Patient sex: M
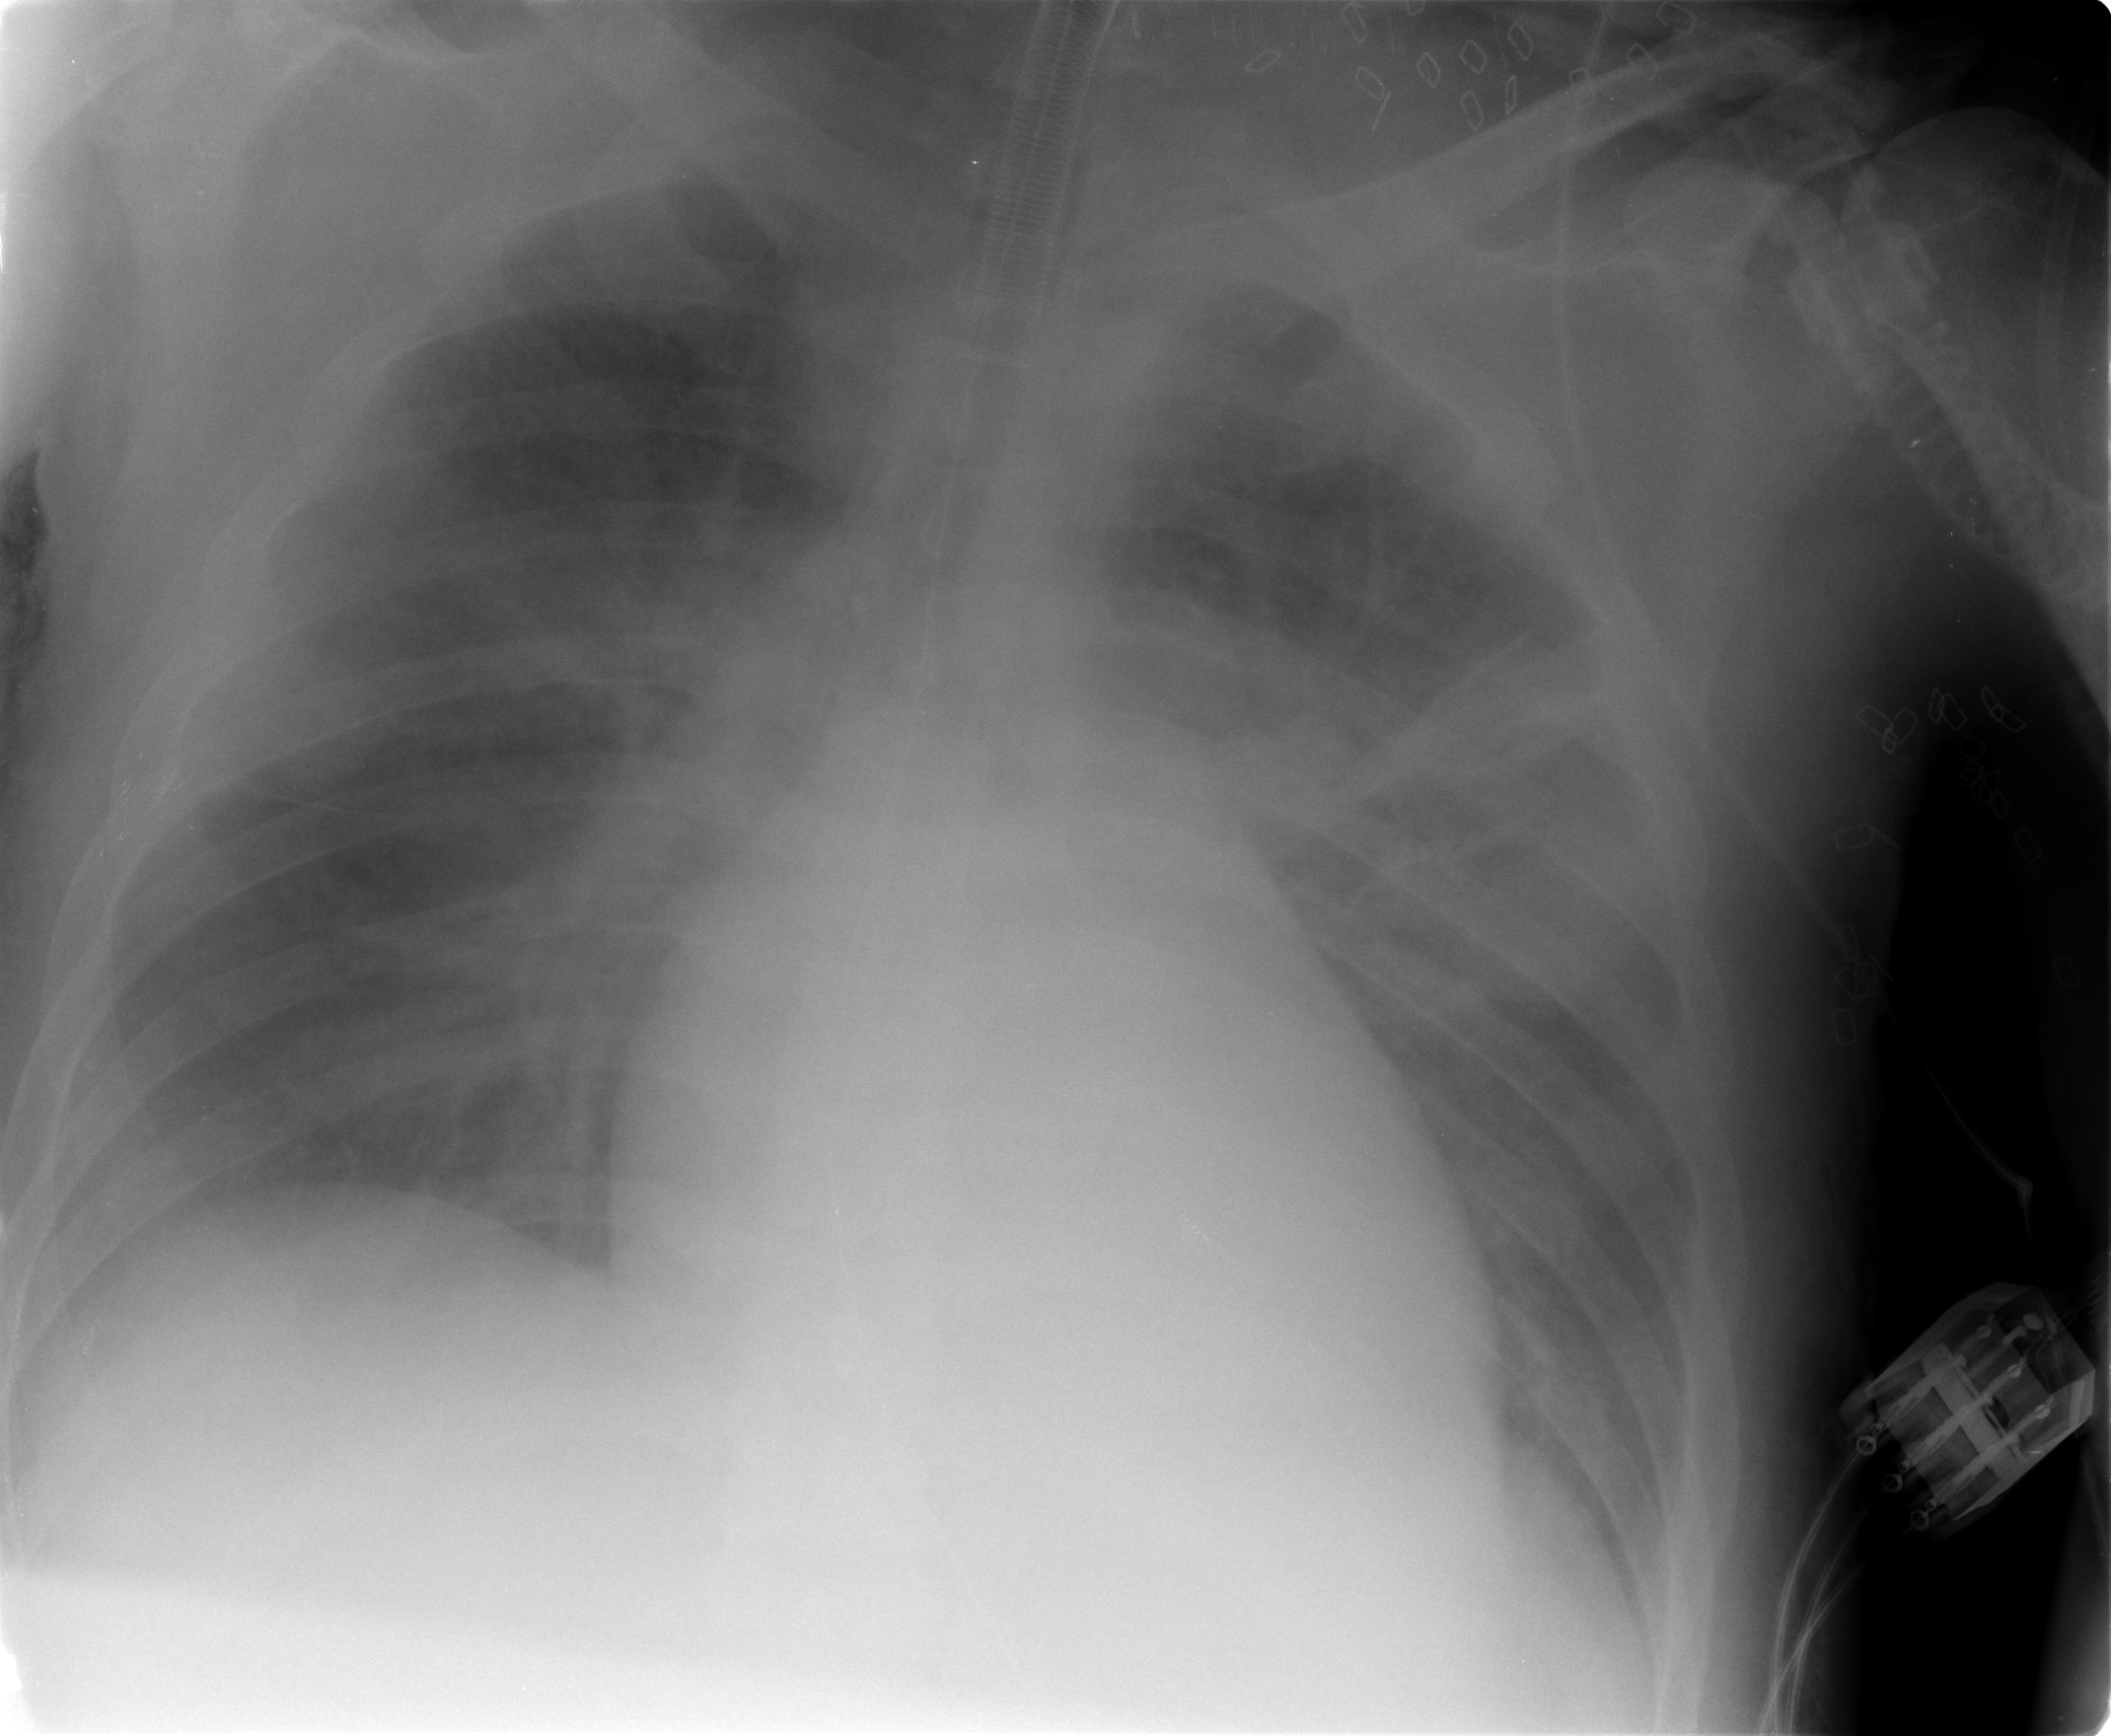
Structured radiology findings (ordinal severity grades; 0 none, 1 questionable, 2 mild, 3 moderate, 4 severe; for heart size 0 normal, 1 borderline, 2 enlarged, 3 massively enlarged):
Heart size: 2
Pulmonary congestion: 3
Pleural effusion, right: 2
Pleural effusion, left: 2
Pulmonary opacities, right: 2
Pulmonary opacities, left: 3
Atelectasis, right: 2
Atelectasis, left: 2